Field crop: tomato
Growth stage: 1
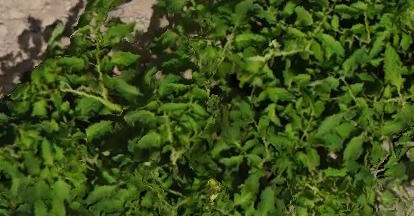
Species: tomato